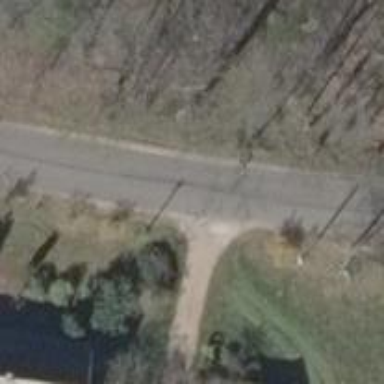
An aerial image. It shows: Unclassified road with asphalt surface.